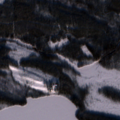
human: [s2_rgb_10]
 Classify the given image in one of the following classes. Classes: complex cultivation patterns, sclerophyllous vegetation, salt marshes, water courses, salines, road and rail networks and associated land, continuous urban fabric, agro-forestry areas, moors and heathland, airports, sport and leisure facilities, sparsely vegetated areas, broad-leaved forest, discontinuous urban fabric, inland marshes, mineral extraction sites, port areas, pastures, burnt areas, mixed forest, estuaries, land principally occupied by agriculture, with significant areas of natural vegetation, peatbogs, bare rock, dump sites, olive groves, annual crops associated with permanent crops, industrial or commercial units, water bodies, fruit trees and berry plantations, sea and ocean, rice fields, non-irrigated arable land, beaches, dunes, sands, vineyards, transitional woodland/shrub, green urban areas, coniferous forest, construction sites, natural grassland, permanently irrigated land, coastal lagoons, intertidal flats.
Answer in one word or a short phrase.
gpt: coniferous forest, mixed forest, transitional woodland/shrub, peatbogs, water bodies